Interaction volume radius: 5 \u00c5
Interaction volume height: 20 \u00c5
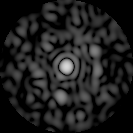
Disorder parameter: 0.8261